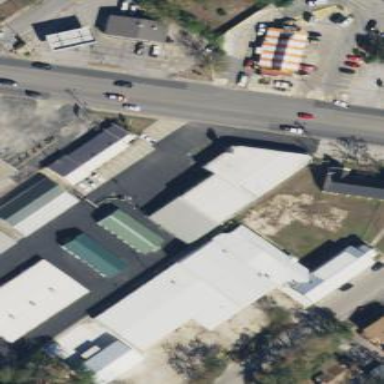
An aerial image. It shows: Building housing storage rental shop.